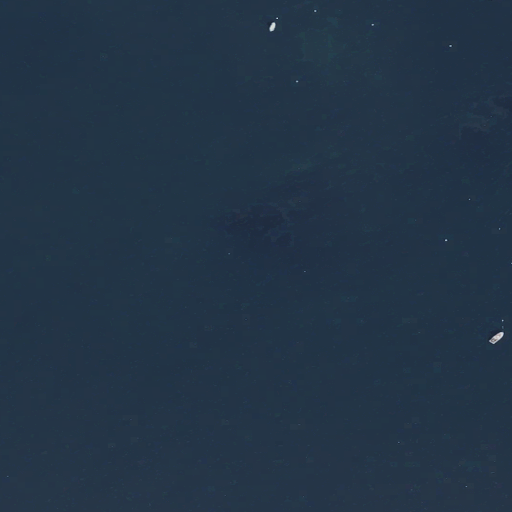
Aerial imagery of bar in Maine named Crowell Rock containing only open water